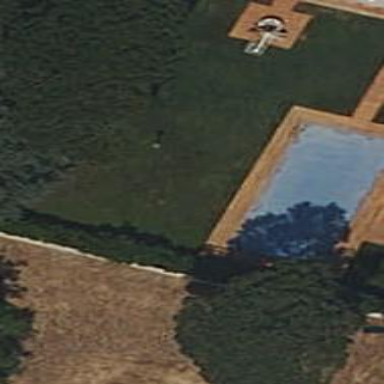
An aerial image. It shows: Swimming pool located in leisure land.